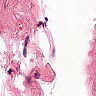
Metastatic tissue present: no